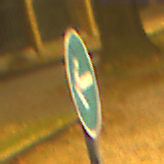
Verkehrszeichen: VorgeschriebeneFahrtrichtungHierLinks
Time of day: Night
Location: Outdoor (Urban)
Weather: Clear
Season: NotSpecified
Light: Artificial